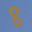
Label: 8